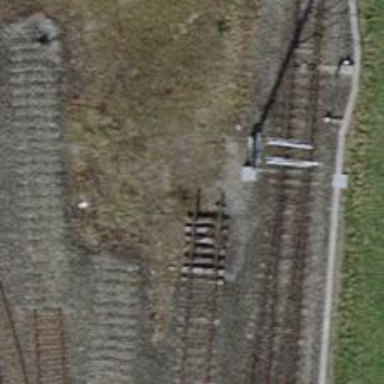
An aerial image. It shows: Single-track railway spur.